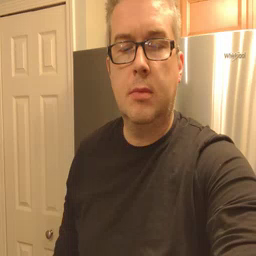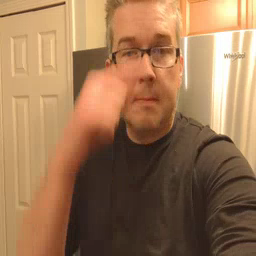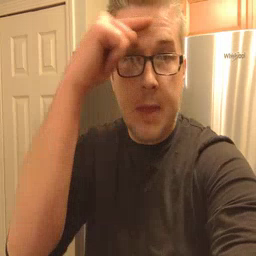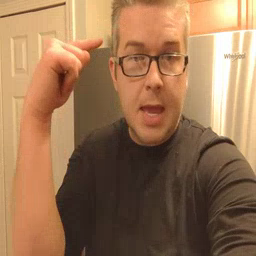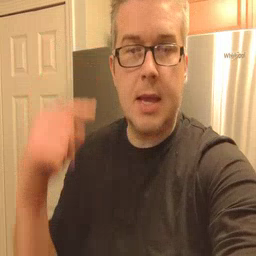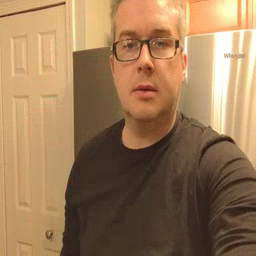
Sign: black